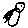
Label: bird